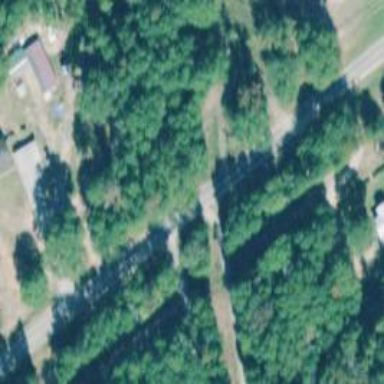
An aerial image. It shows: Tertiary_link road with asphalt surface.